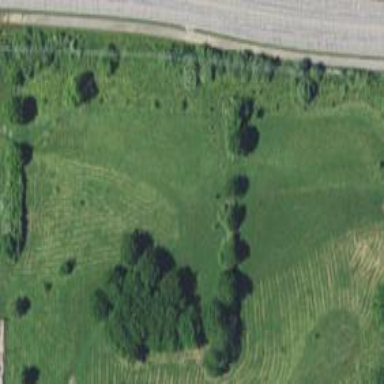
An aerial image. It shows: Disc golf hole.